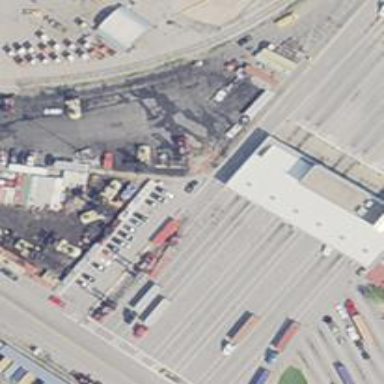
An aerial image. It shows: Service road tunnel under building passage.